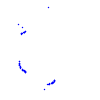
Particle: proton